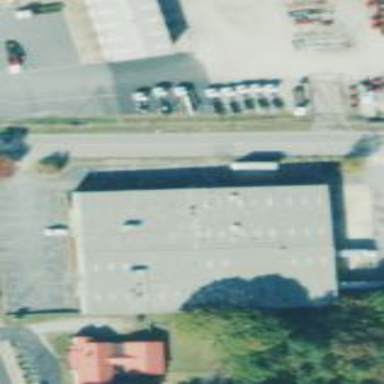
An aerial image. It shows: Warehouse.